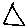
Label: triangle